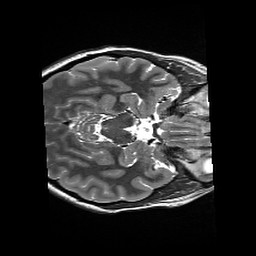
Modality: T2w
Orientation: axial
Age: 22
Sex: female